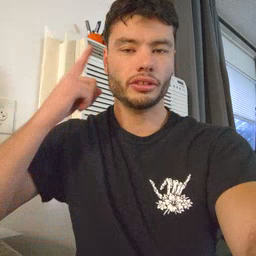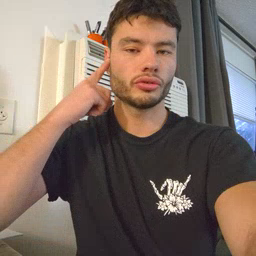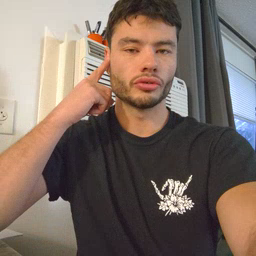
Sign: ear